Question: So I wanted to find the genre which had the highest average price and I did it like so:
'''
SELECT MAX(MostExpensive) as HighestPrice, cdTitle
FROM (
SELECT AVG(cdPrice) AS MostExpensive, cdTitle
FROM 'cd' GROUP BY cdGenre
) AS MostExpensiveAlbum
'''
However, I soon realized that I would also need to get the name of the artist as well. I can easily add the columns in the 'SELECT' statement but it happens so that the artist name column is in another table.
How can I possibly 'JOIN' this table 'cd' that I'm currently selecting from with the table 'artist' and get the 'artName' column so that it corresponds to the highest price.
Here are my two tables:
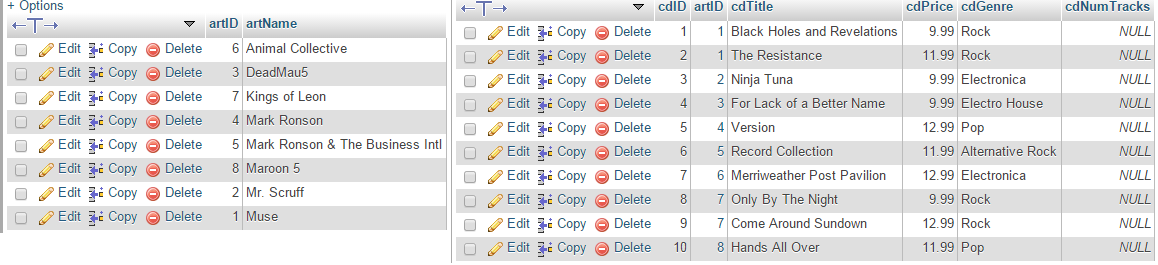
Answer: '''
SELECT MAX(MostExpensive) as HighestPrice, cdTitle,artName
FROM (
SELECT AVG(cd.cdPrice) AS MostExpensive, cd.cdTitle,artist.artname
FROM 'cd' inner join 'artist' on cd.artId = artist.artId GROUP BY cdGenre
) AS MostExpensiveAlbum
'''